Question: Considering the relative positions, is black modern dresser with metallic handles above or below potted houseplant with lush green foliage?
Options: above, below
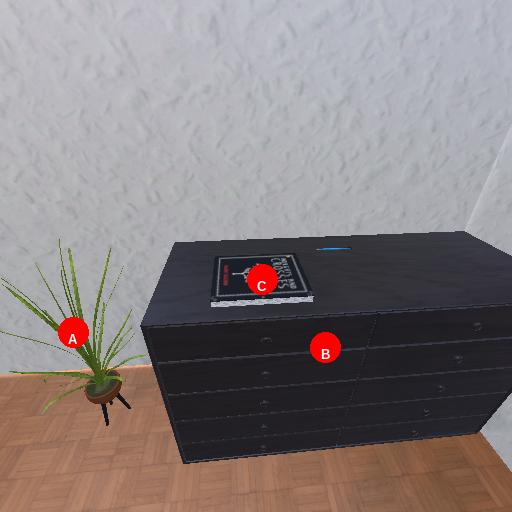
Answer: above